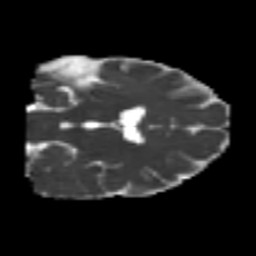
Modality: MD
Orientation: coronal
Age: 50
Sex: male
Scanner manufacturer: siemens
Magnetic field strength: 3 T
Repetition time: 4.999 s
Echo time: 0.07946 s